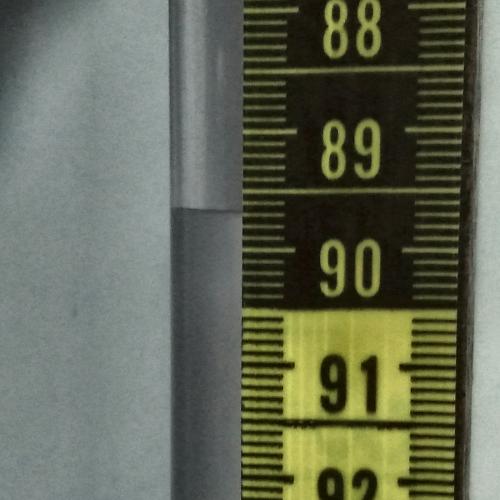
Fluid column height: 89.7 cm